Field crop: maize
Growth stage: 2
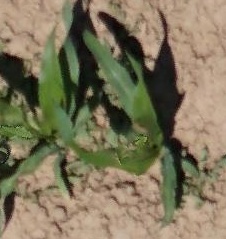
Species: maize